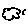
Label: cloud